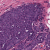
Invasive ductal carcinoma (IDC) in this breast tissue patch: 0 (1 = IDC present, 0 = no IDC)